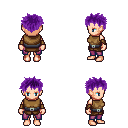
a pixel art fantasy rpg character, female body template, human, light skin, leather chest armor, magenta pants, purple bedhead hairstyle, cloth bracers, four views (front, back, left, right), 2x2 character sprite sheet, small pixel art, hard edges, no anti-aliasing